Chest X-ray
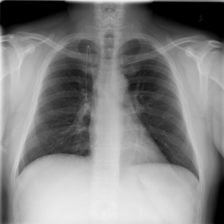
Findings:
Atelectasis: negative
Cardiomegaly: negative
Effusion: negative
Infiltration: positive
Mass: negative
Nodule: negative
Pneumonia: negative
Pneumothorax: negative
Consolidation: negative
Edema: negative
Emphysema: negative
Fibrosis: negative
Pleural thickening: negative
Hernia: negative